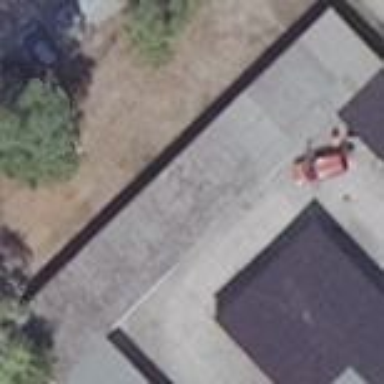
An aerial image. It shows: Flat grey-roofed building used as garages.